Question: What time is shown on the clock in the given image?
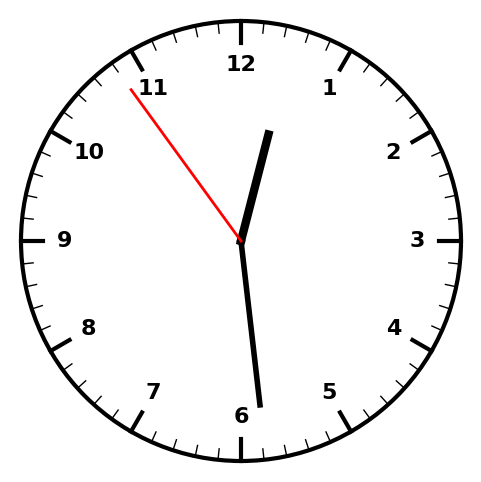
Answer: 12:28:54